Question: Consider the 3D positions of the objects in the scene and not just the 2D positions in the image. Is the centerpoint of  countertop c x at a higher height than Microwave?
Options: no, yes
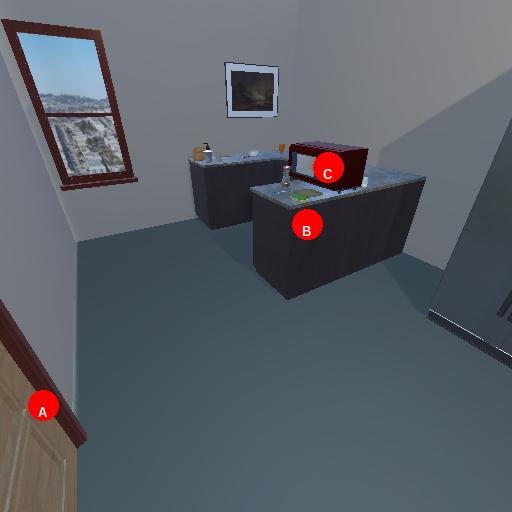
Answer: no